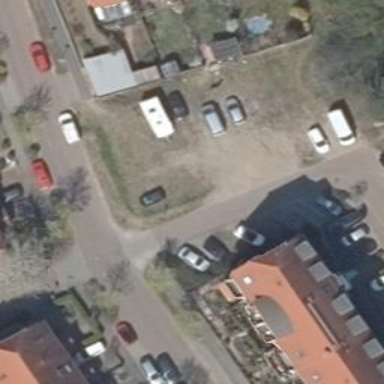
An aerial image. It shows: Living street.